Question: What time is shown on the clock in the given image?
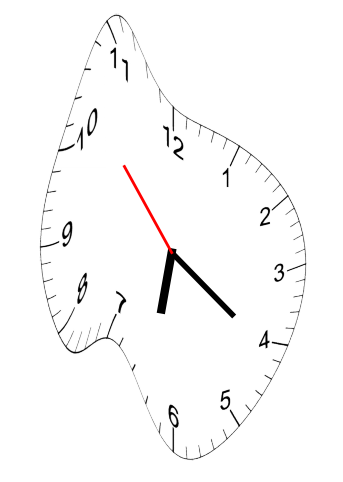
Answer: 06:20:53